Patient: sex M, age 51
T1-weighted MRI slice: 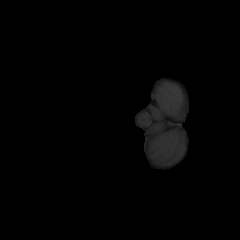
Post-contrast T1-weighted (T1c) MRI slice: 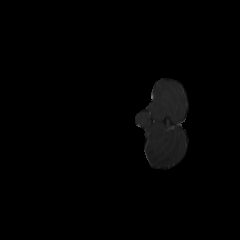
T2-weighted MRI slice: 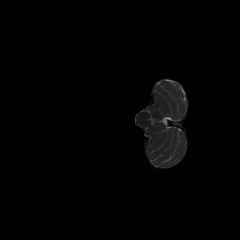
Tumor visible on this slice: no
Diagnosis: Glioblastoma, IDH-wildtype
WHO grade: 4